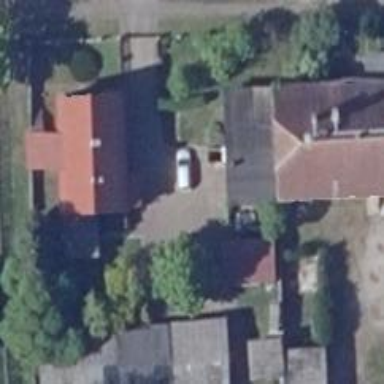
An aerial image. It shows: Driveway.